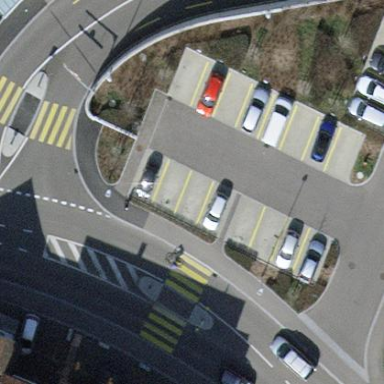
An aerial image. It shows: Street-side parking area.